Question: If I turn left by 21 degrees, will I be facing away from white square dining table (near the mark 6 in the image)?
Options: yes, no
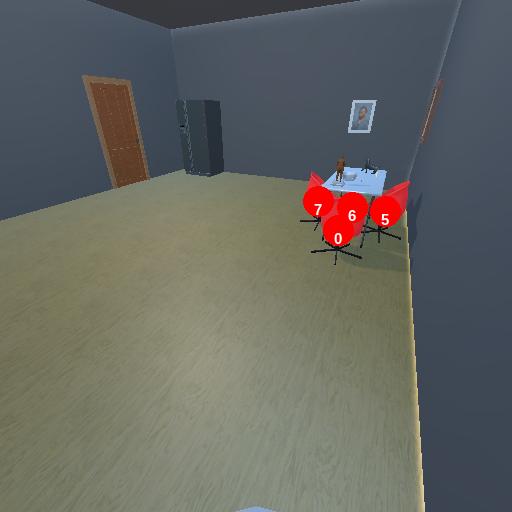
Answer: yes